Interaction volume radius: 10 \u00c5
Interaction volume height: 25 \u00c5
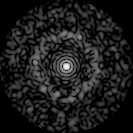
Disorder parameter: 0.8435